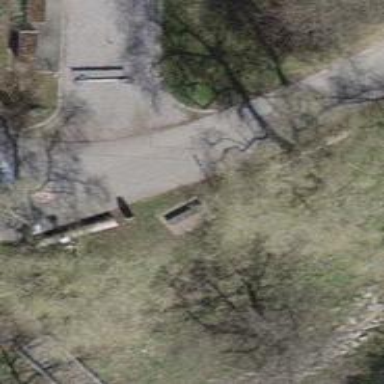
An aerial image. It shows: Brown bench in the vicinity.